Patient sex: M
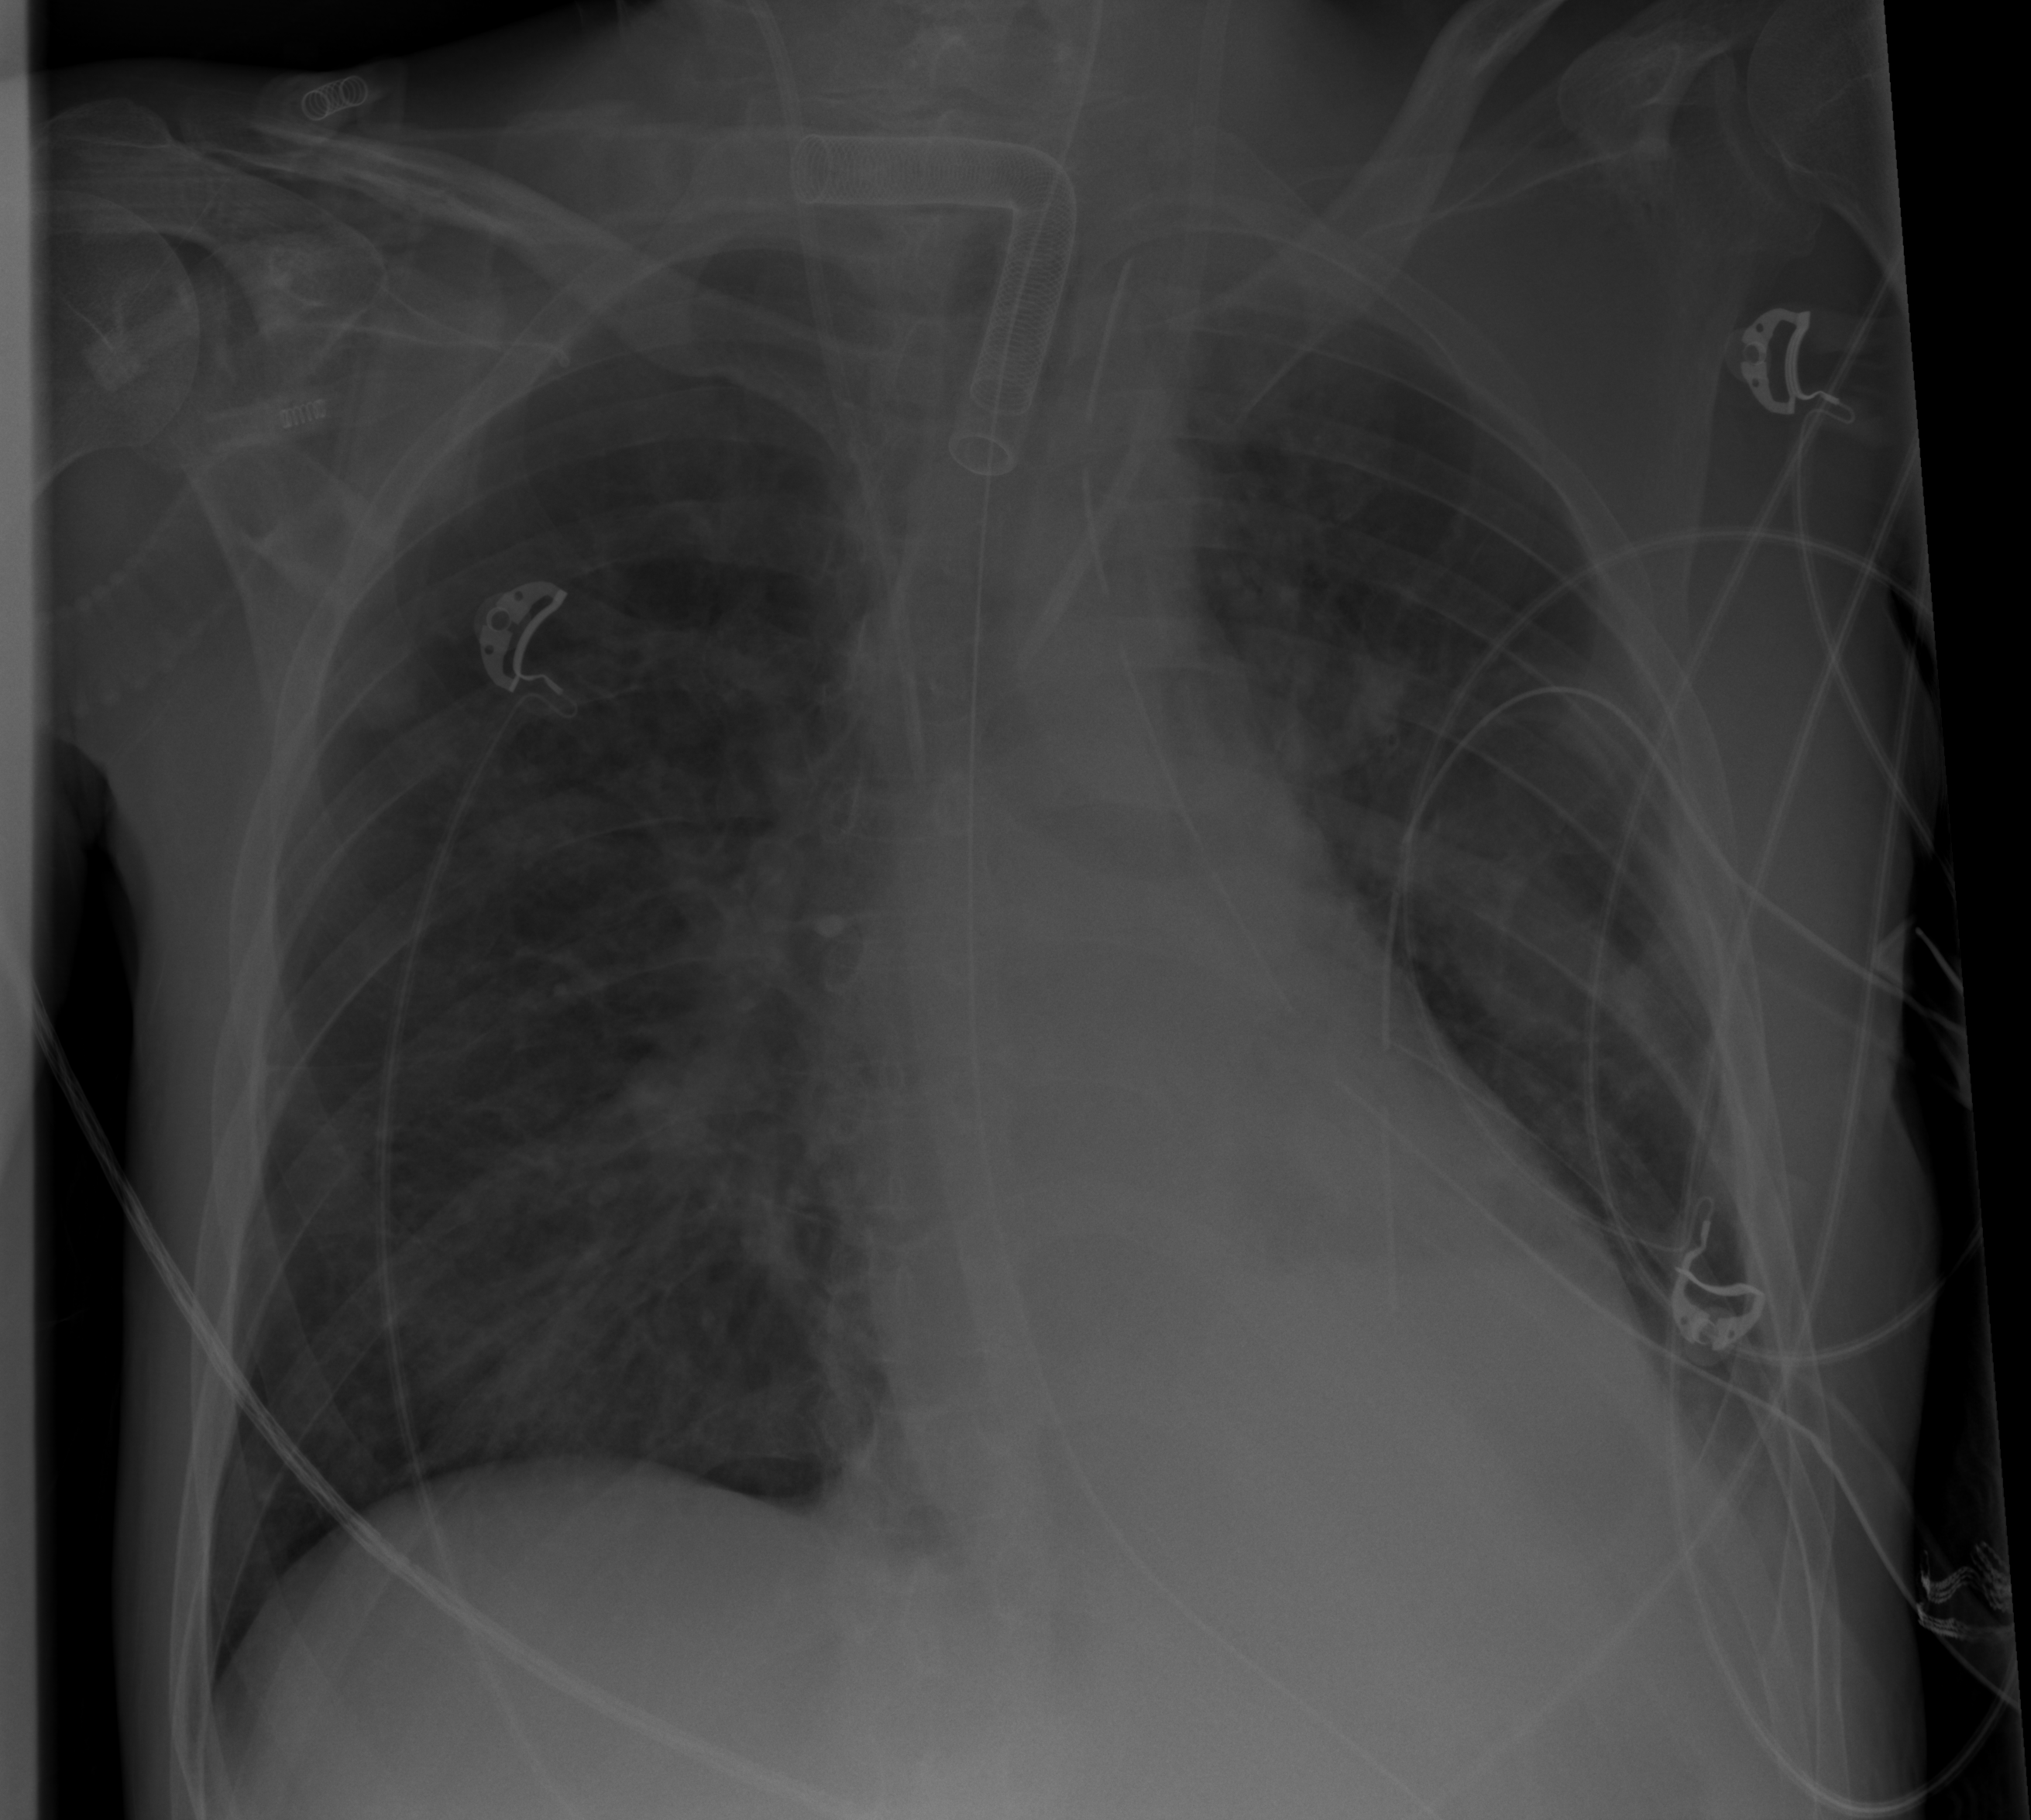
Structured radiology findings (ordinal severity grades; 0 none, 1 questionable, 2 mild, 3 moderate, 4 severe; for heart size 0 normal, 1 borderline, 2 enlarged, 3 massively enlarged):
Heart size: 0
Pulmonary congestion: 0
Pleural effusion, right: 0
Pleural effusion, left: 2
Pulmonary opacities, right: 0
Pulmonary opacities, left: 2
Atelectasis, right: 2
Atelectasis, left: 2